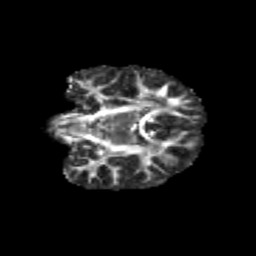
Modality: FA
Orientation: coronal
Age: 11
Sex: female
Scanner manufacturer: siemens
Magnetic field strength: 3 T
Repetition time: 3.8 s
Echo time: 0.07 s